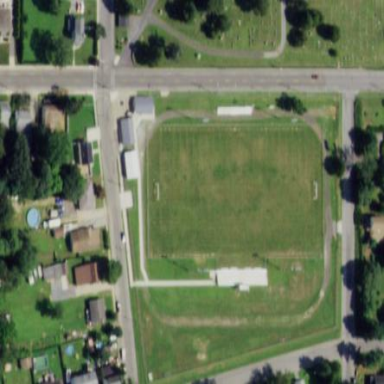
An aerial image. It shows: American football pitch.